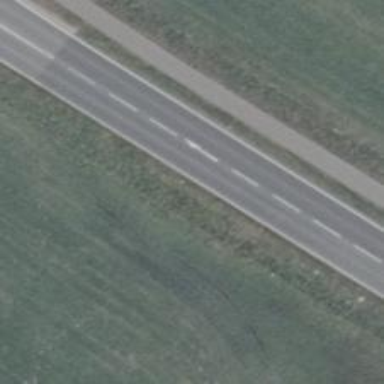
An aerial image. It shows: Primary road with asphalt surface.